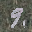
Label: 9